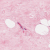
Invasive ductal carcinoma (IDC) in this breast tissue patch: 0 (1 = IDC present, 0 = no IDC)